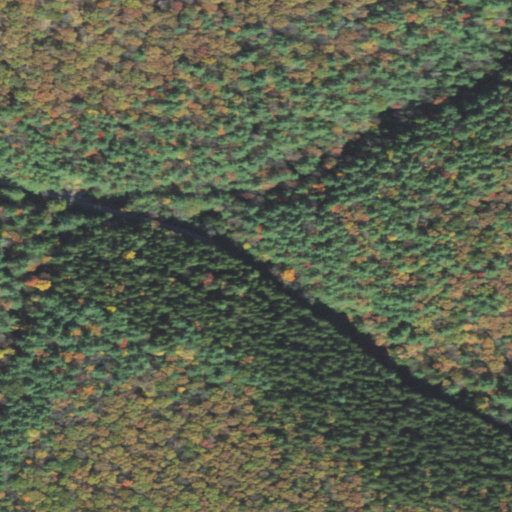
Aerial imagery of valley in Pennsylvania named Hayes Hollow containing evergreen forest, deciduous forest, open development, and mixed forest